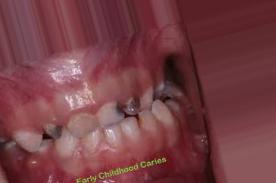
Condition: Caries